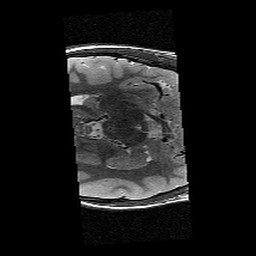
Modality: T2w
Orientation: axial
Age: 12
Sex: female
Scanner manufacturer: siemens
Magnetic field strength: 3 T
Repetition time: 9.23 s
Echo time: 0.067 s